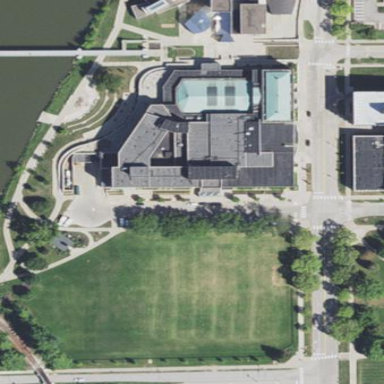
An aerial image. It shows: University building.